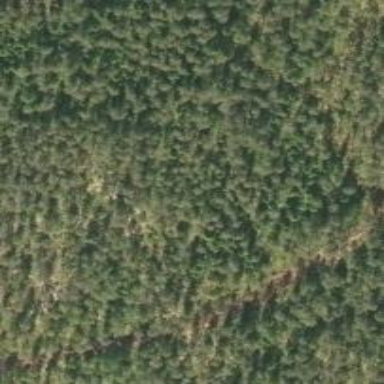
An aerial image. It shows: Woodland with needle-leaved trees.